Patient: sex F, age 62
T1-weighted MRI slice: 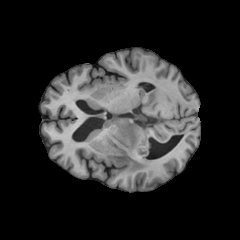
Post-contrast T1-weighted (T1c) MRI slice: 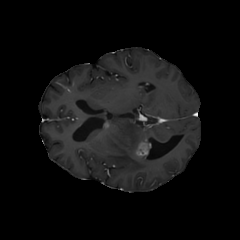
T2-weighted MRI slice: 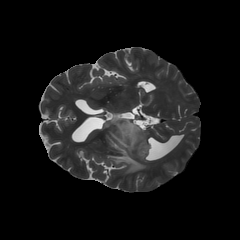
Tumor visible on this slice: yes
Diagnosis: Glioblastoma, IDH-wildtype
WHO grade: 4